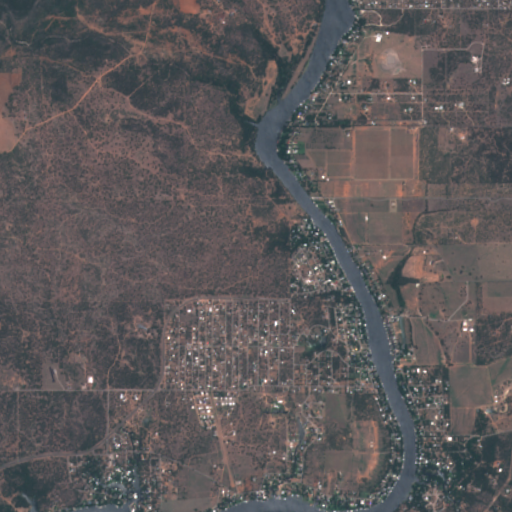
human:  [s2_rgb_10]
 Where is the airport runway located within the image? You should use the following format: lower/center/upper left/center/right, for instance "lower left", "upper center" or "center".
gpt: The airport runway is located in the lower center of the image.
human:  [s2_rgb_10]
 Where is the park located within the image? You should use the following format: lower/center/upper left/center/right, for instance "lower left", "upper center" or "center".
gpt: The park is located in the lower left of the image.
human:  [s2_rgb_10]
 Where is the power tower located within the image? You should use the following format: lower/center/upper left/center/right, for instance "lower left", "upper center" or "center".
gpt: The power tower is located in the lower right of the image.
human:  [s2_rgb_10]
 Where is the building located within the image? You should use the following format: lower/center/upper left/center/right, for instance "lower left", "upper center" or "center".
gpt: The building is located in the center of the image.
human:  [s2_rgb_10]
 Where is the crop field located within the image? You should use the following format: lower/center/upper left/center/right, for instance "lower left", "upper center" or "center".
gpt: There is no crop field in the image.